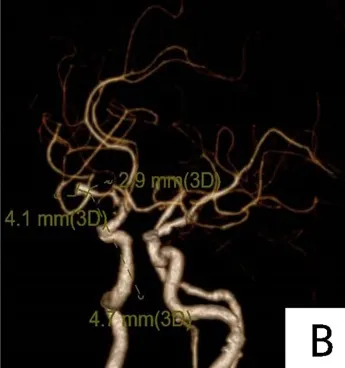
CTA showing the right middle cerebral artery M1 aneurysm.
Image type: radiology (ct)